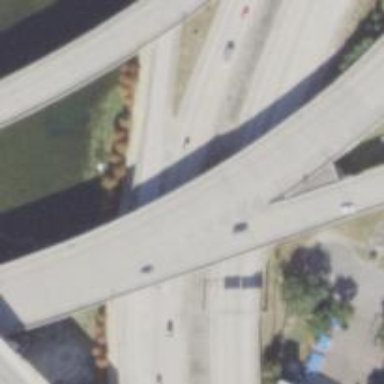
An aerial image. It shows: Bridge over motorway_link.